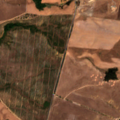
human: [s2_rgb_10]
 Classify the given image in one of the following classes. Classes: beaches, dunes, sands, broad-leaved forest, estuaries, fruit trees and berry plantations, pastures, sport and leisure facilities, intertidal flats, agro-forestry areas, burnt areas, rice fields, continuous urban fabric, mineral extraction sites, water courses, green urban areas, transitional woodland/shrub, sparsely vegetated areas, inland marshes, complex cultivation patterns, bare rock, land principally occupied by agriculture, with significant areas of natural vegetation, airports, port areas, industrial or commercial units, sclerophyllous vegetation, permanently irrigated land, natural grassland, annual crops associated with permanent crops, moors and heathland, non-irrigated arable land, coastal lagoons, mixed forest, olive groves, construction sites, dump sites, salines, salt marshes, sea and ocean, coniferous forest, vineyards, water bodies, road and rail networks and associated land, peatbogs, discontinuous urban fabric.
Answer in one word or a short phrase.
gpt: non-irrigated arable land, transitional woodland/shrub